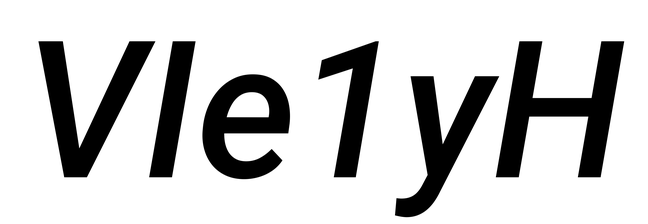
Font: Roboto-Italic_Medium_Italic